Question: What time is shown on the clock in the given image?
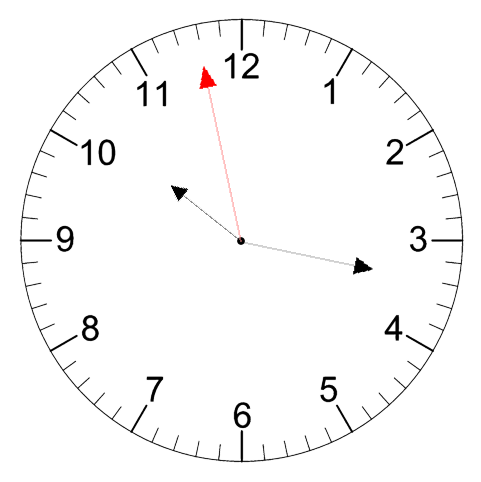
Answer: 10:16:58